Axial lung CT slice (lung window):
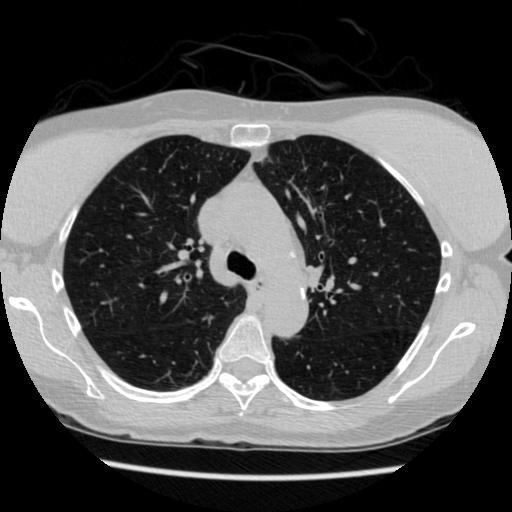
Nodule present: no